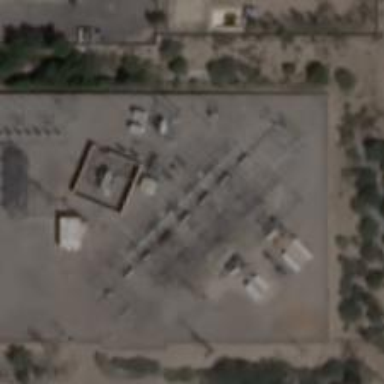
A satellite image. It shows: Switch for power supply.